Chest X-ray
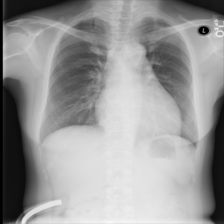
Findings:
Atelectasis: negative
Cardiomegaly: negative
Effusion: negative
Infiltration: negative
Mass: negative
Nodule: negative
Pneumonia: negative
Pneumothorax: negative
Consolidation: negative
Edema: negative
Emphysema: negative
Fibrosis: positive
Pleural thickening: negative
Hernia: negative